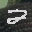
Label: 2